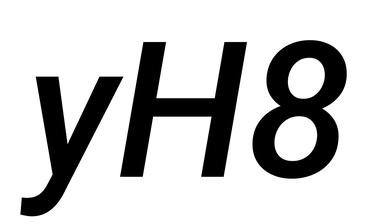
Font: Roboto-Italic_Medium_Italic